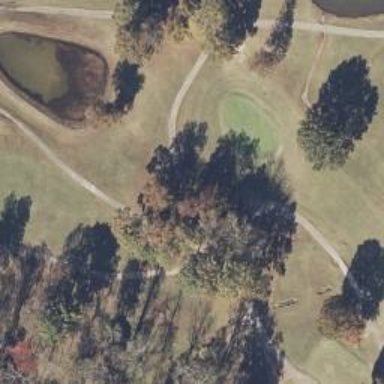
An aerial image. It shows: Service road used as golf cart path.